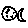
Label: moon